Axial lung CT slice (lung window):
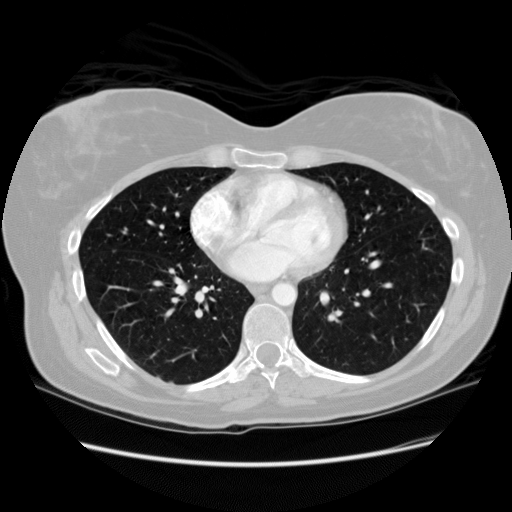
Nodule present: no